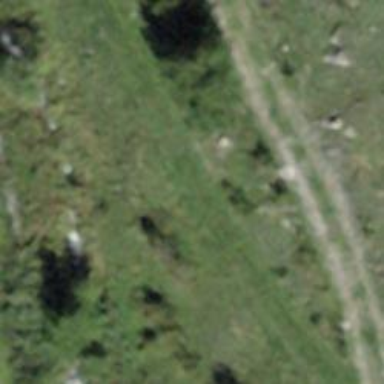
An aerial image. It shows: Grass track road with grade 5 tracktype.